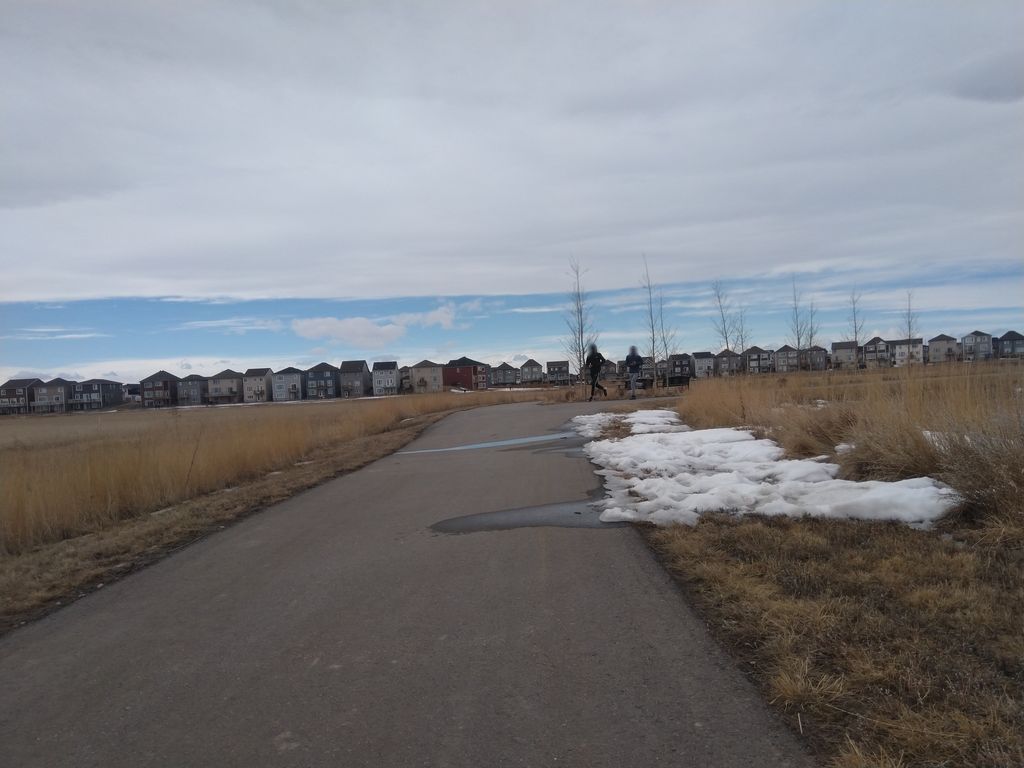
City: calgary